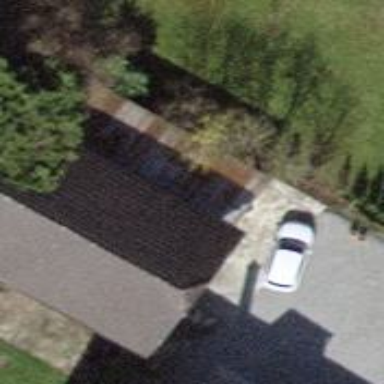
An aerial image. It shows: Garage.